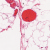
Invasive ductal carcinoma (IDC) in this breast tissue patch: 0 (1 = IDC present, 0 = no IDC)